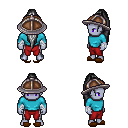
a pixel art fantasy rpg character, male body template, dark elf, purple skin, teal long-sleeve shirt, red pants, gray extra-long topknot hairstyle, chain helm, white cloth bandages, brown slippers, four views (front, back, left, right), 2x2 character sprite sheet, small pixel art, hard edges, no anti-aliasing